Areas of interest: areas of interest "Huìtōng Driving School Registration Office"
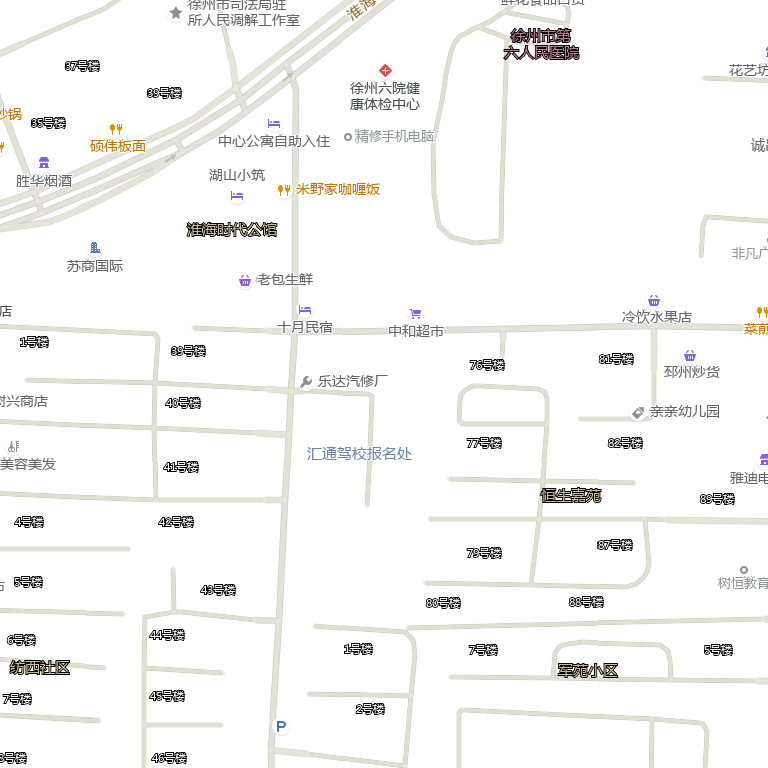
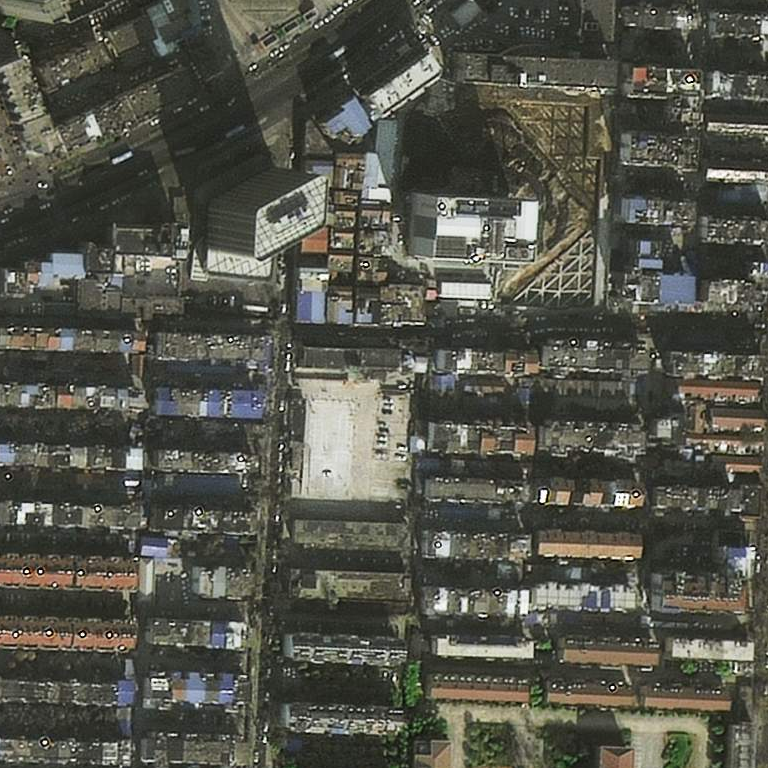